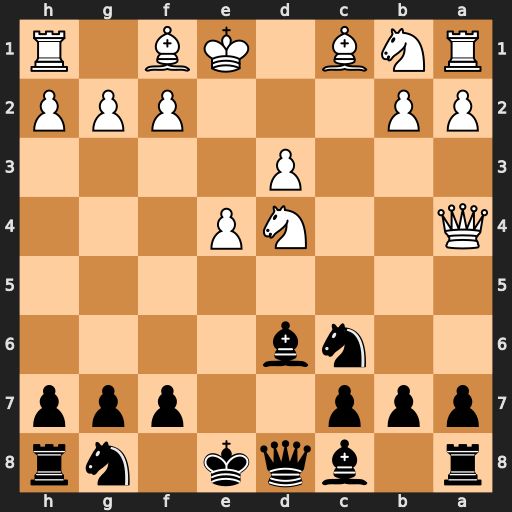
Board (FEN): r1bqk1nr/ppp2ppp/2nb4/8/Q2NP3/3P4/PP3PPP/RNB1KB1R
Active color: b
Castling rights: KQkq
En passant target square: -
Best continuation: Bb4+ Nc3 Qxd4